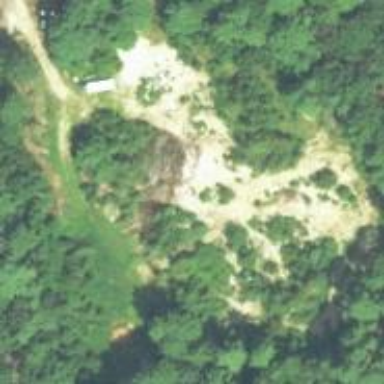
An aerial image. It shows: Quarry area.